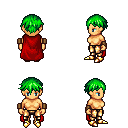
a pixel art fantasy rpg character, female body template, human, tanned skin, red cape, gold greaves, green short bangs hairstyle, leather bracers, gold boots, four views (front, back, left, right), 2x2 character sprite sheet, small pixel art, hard edges, no anti-aliasing